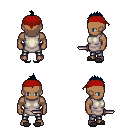
a pixel art fantasy rpg character, male body template, human, dark skin, white tunic, metal pants, raven mohawk hairstyle, red bandana, gray slippers, dagger, four views (front, back, left, right), 2x2 character sprite sheet, small pixel art, hard edges, no anti-aliasing